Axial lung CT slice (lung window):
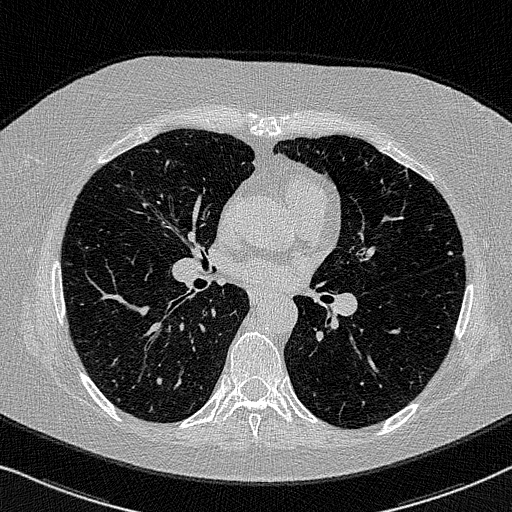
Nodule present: no